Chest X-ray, AP view. Patient: 50 years old, sex F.
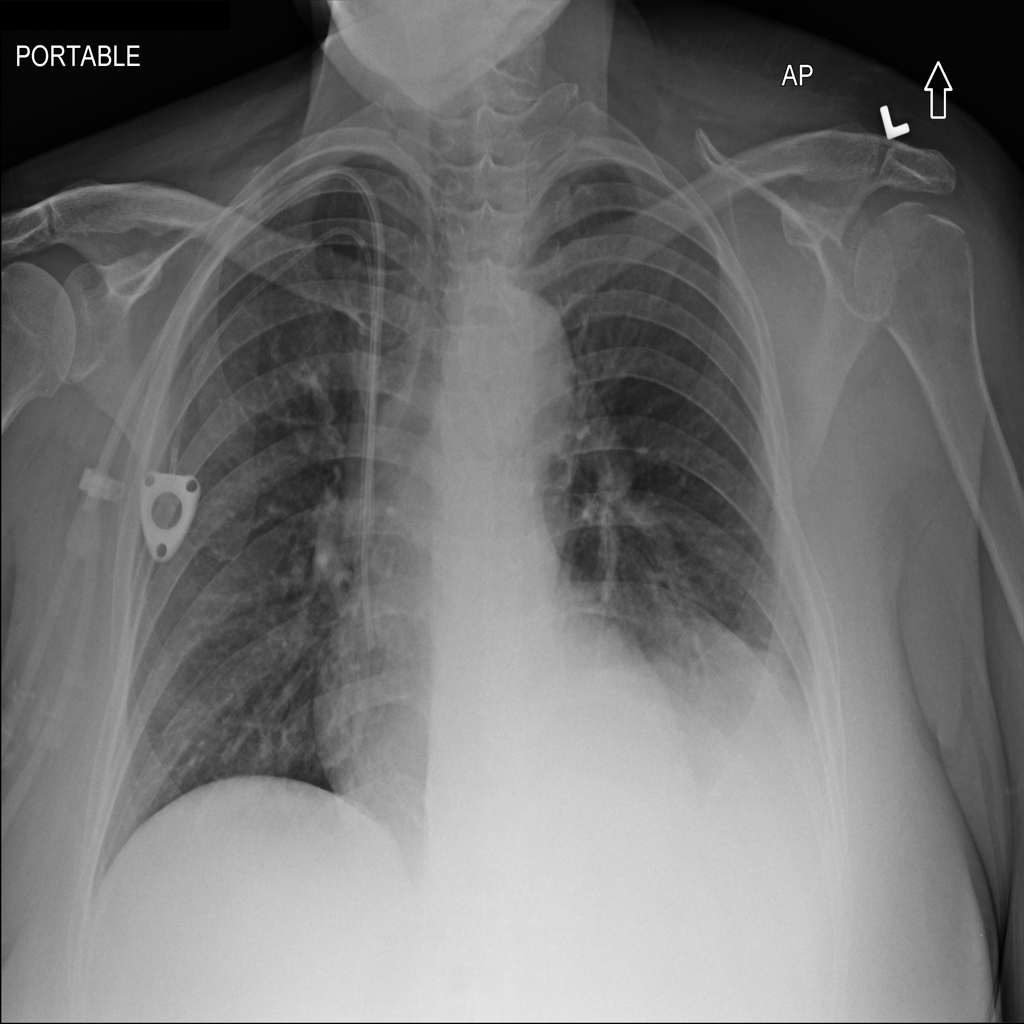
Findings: Effusion